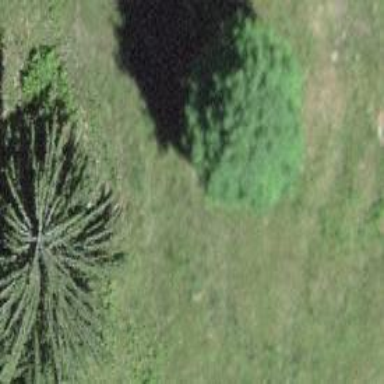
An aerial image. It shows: Beautiful tree in nature.